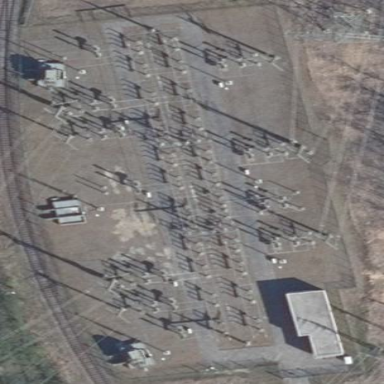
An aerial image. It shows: Outdoor power substation intended for traction. It is enclosed by fence.